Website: ulta-beauty
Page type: payment
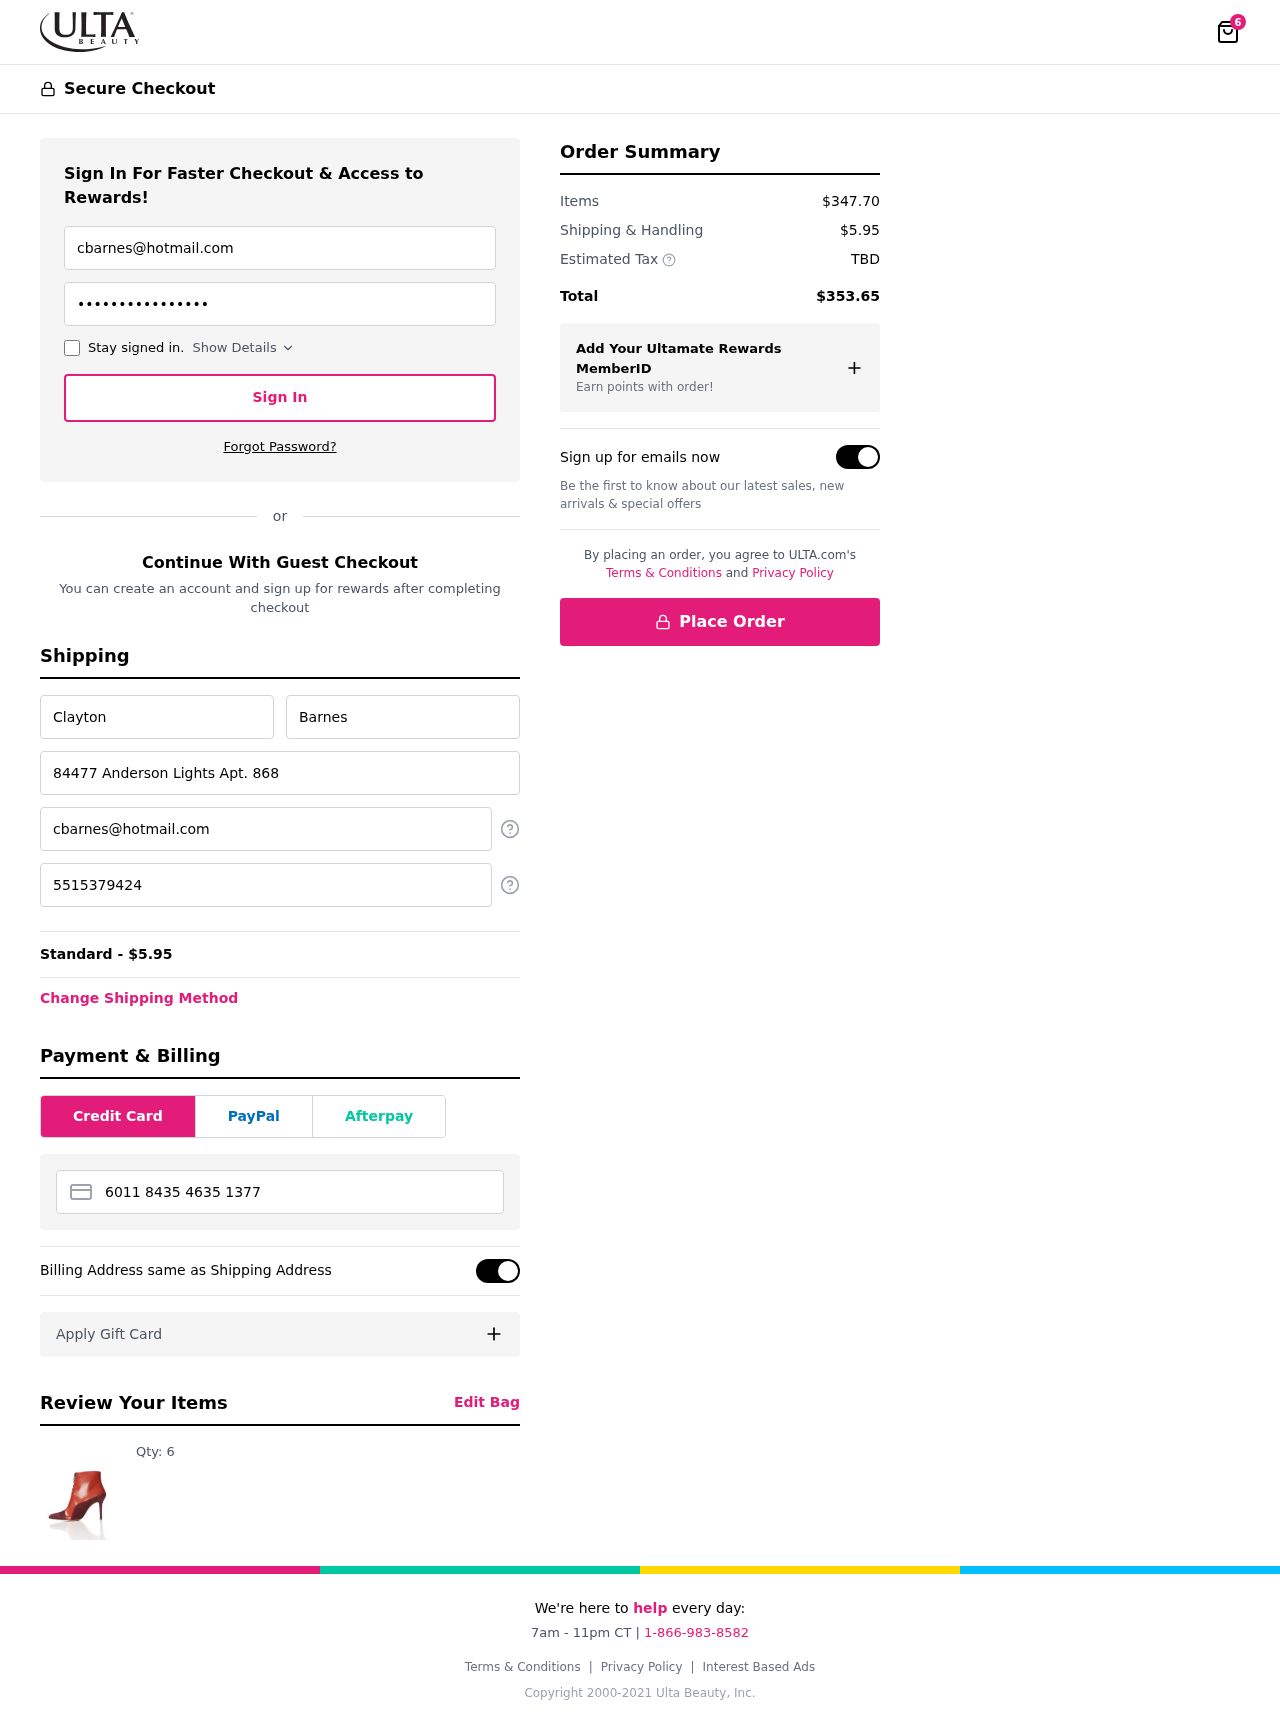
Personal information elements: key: PII_CARD_NUMBER
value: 6011 8435 4635 1377
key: PII_EMAIL
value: cbarnes@hotmail.com
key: PII_FIRSTNAME
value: Clayton
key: PII_LASTNAME
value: Barnes
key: PII_PHONE
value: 5515379424
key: PII_STREET
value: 84477 Anderson Lights Apt. 868
Product elements: key: PRODUCT1_QUANTITY
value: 6
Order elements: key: ORDER_NUM_ITEMS
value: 6
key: ORDER_SHIPPING_COST
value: $5.95
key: ORDER_SHIPPING_COST
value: Standard - $5.95
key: ORDER_SUBTOTAL
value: $347.70
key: ORDER_TAX
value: TBD
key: ORDER_TOTAL
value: $353.65